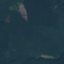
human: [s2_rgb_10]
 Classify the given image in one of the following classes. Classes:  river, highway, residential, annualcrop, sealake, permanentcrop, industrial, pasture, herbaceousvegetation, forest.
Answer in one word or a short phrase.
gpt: Forest